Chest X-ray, PA view. Patient: 80 years old, sex M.
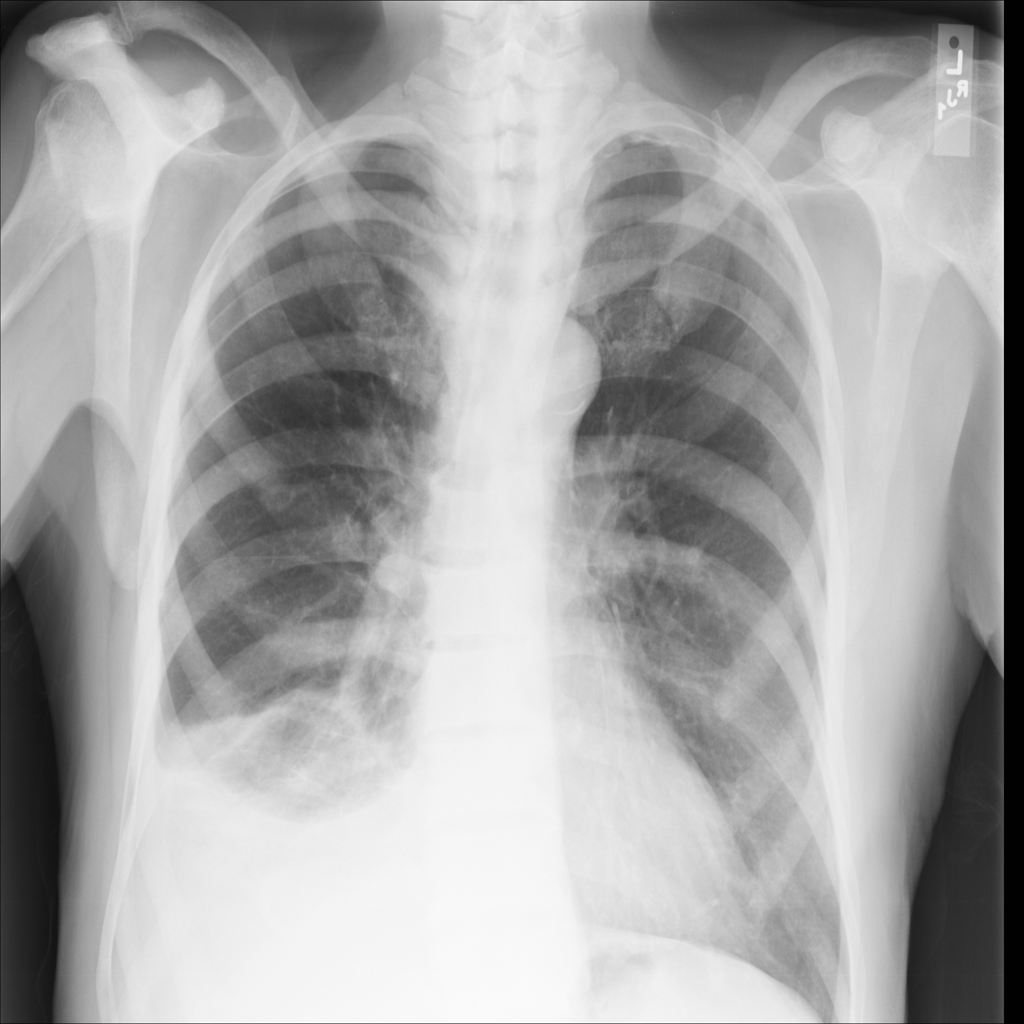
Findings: Effusion